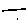
Label: line